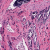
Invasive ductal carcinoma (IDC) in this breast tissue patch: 0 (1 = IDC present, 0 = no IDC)